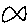
Label: fish